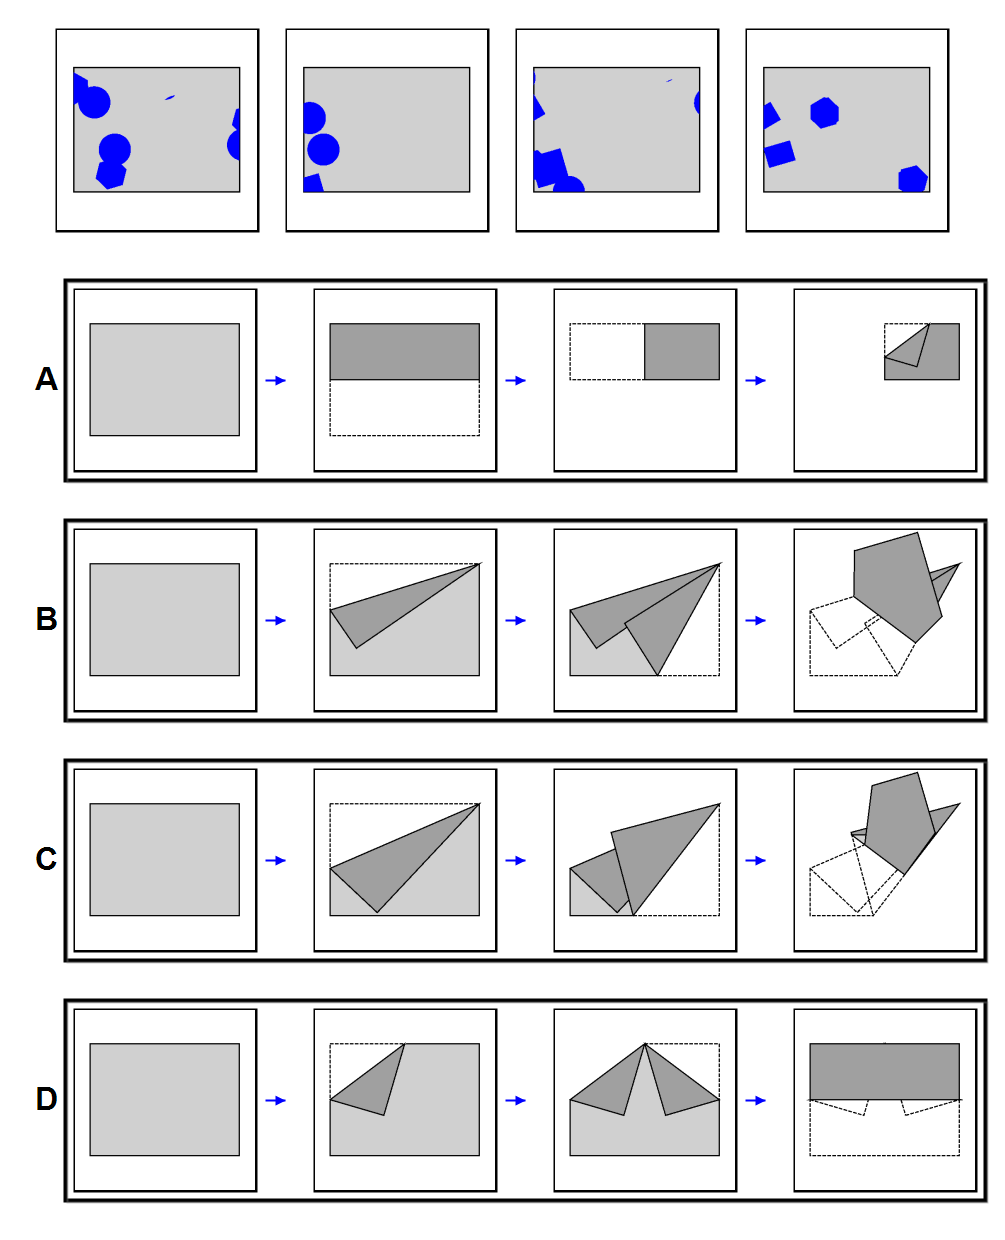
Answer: C